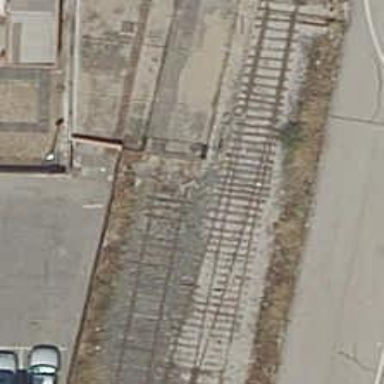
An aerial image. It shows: Railway switch.